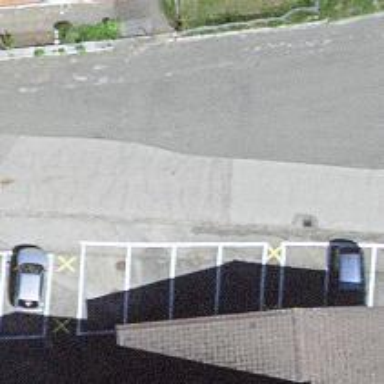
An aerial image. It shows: Parking area with asphalt surface.